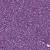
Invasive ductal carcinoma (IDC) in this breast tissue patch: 1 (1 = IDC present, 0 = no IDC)